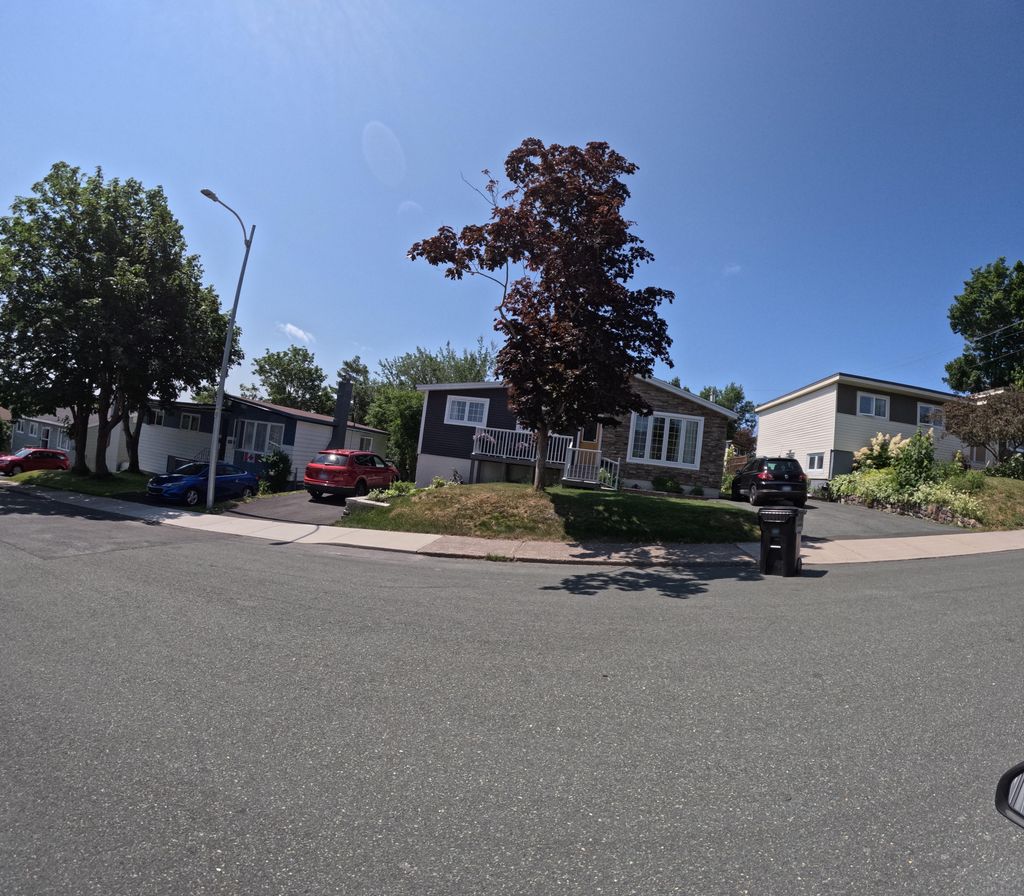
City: st_johns